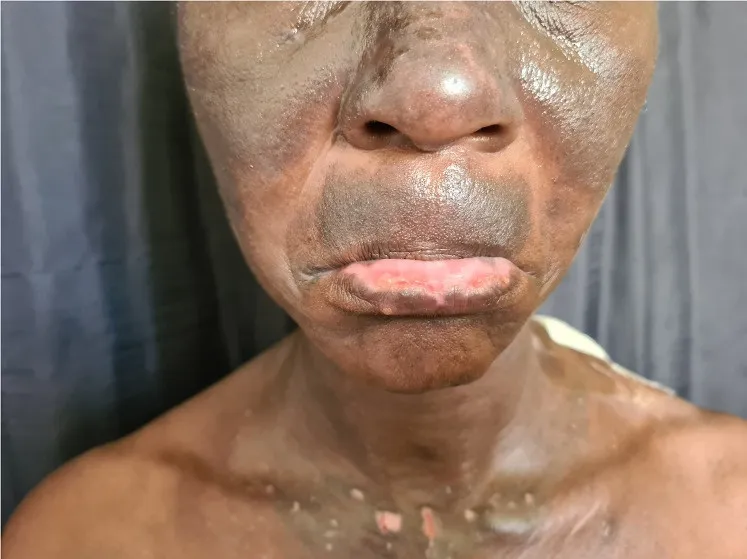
Photolichenoid drug eruption to first line antituberculosis treatment demonstrating violaceous patches and plaques with depigmentation.
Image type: medical_photograph (other_medical_photograph)